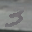
Label: 3